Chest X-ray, PA view. Patient: 64 years old, sex M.
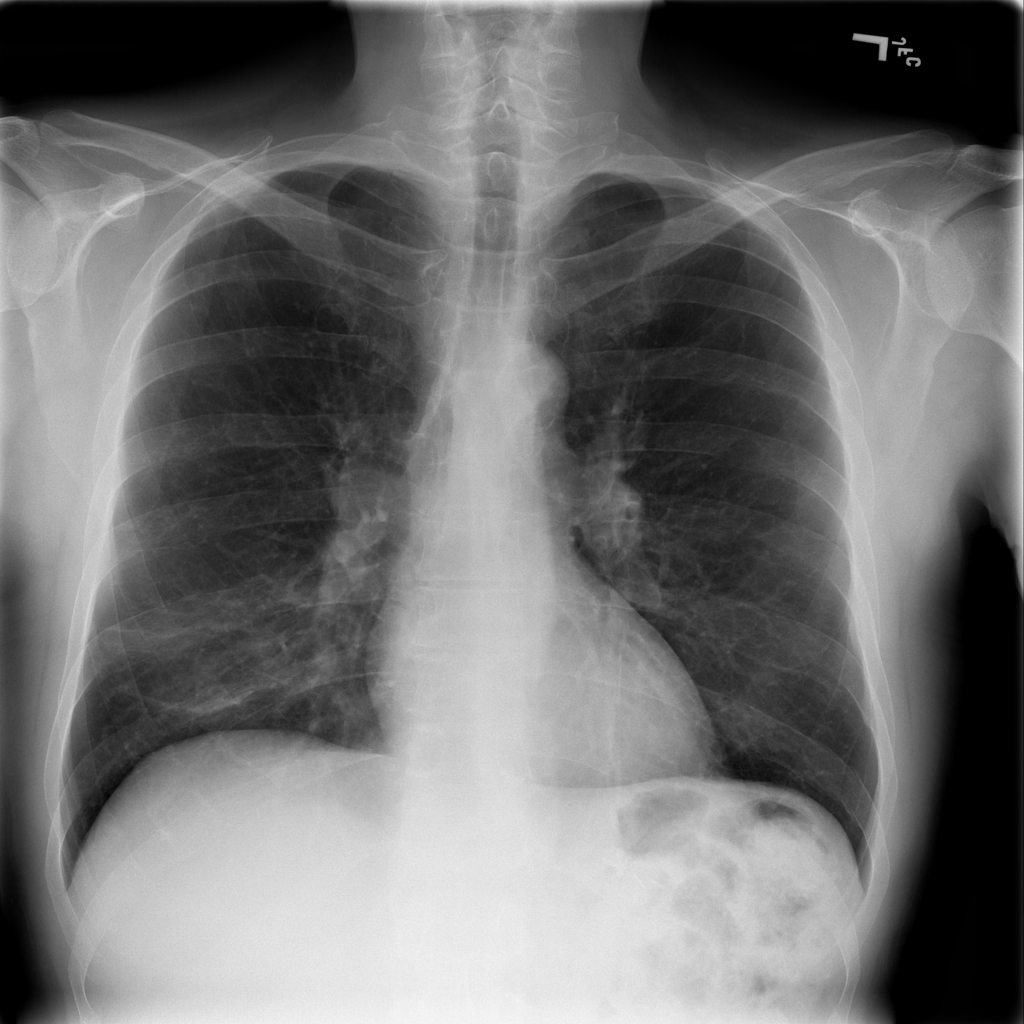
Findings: Infiltration